Field crop: tomato
Growth stage: 2
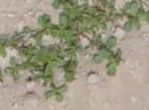
Species: portulaca